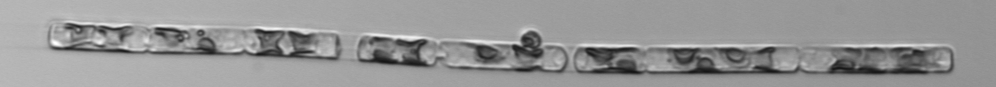
Label: Guinardia_delicatula